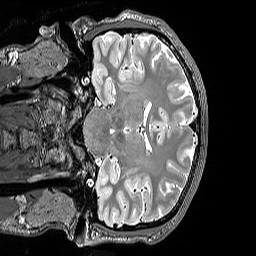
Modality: T2w
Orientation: coronal
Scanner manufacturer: siemens
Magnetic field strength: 3 T
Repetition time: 3.2 s
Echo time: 0.565 s